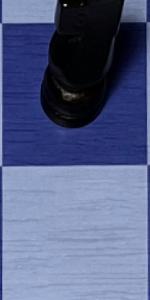
Label: Empty